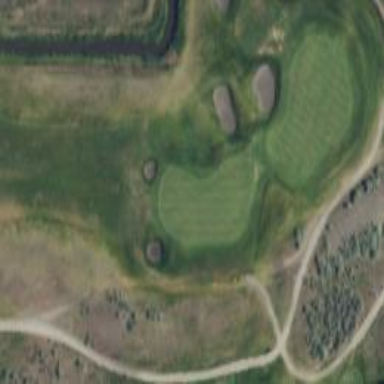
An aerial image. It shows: Golf green.